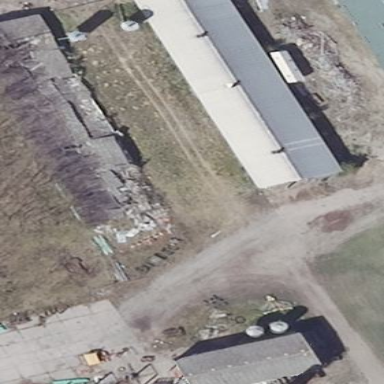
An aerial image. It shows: Gabled grey-colored farm auxiliary building with the roof oriented along its structure.